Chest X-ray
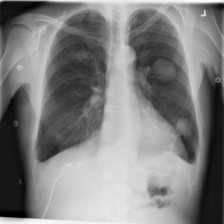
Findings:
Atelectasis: negative
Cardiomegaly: negative
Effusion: negative
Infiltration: negative
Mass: negative
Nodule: negative
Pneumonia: negative
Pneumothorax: negative
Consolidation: negative
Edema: negative
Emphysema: negative
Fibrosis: negative
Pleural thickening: negative
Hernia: negative